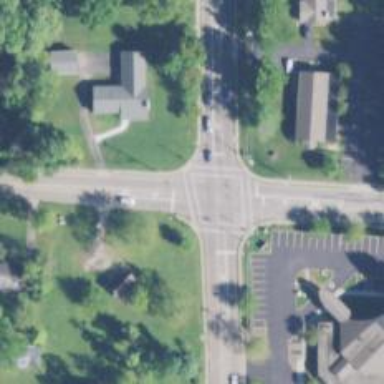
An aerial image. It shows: Marked road crossing.